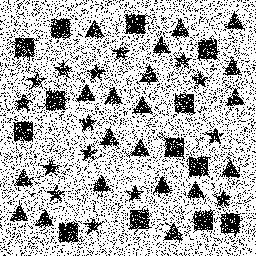
Squares: 13
Triangles: 20
Stars: 15
Total shapes: 48